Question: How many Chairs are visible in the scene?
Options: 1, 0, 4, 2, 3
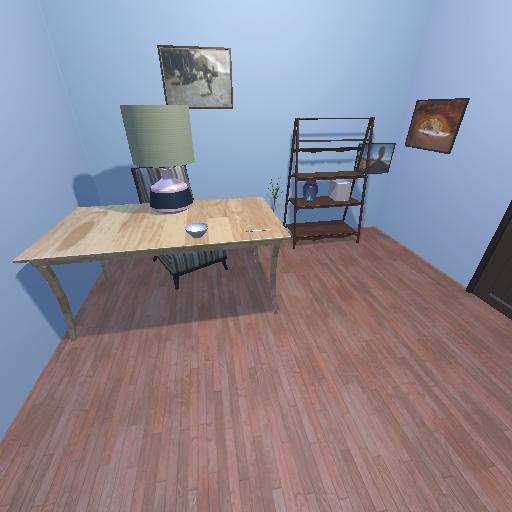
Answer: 1